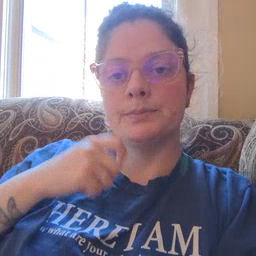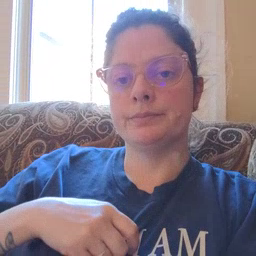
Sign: apple